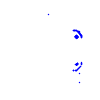
Particle: kaon